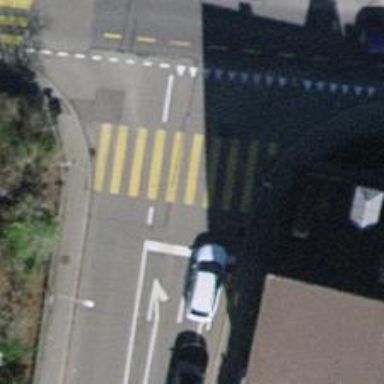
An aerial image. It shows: Zebra crossing on the road.